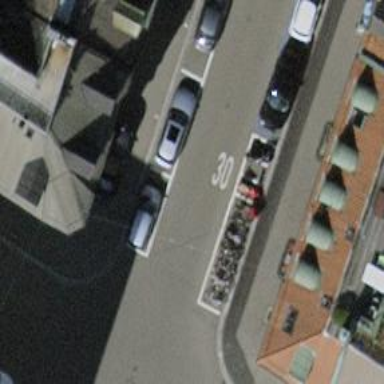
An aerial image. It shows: Bicycle parking area with stands available.